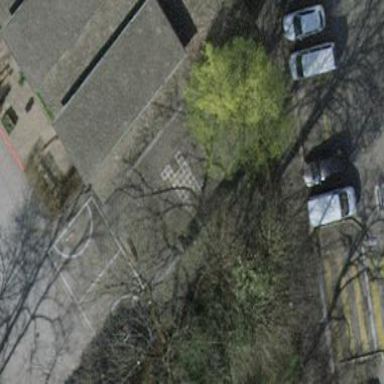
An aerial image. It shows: View of roof of building.